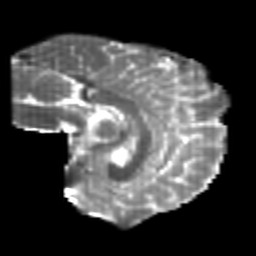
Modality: T2w
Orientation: sagittal
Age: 24
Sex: male
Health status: healthy
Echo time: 0.074 s